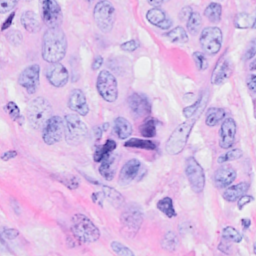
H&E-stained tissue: Breast